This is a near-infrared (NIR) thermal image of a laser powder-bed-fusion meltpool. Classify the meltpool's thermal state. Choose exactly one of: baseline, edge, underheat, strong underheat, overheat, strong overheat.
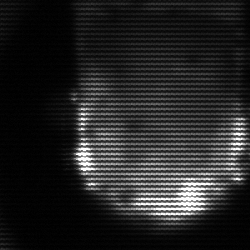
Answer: baseline